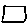
Label: square